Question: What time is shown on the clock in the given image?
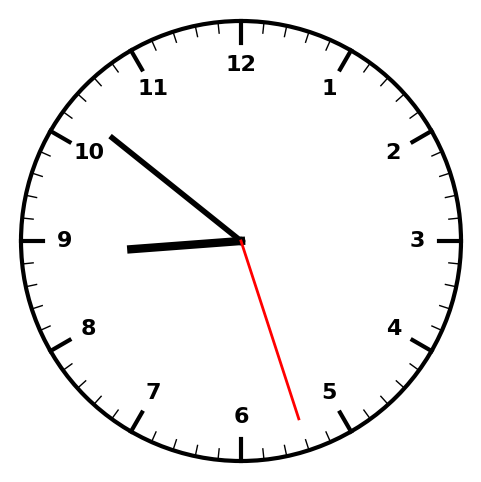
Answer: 08:51:27